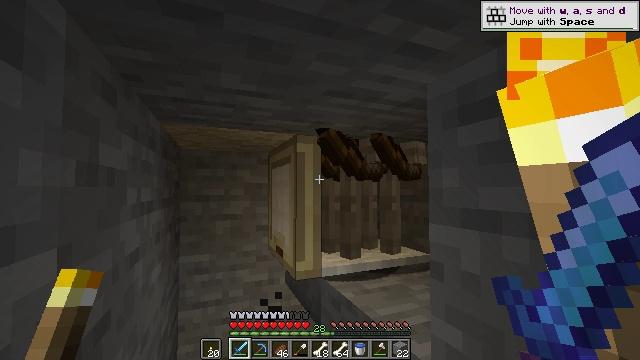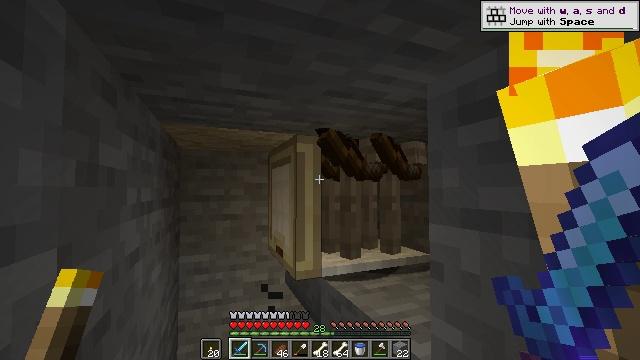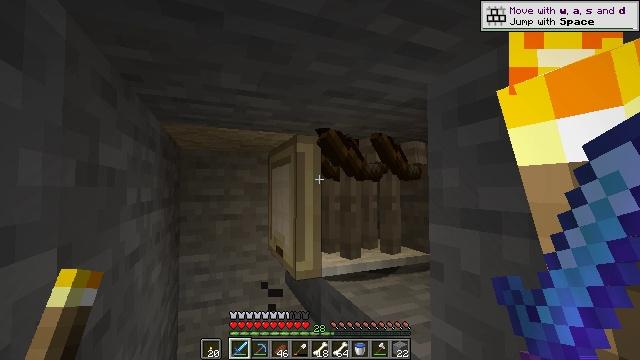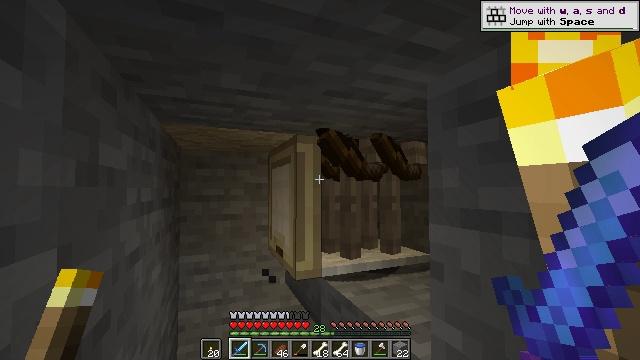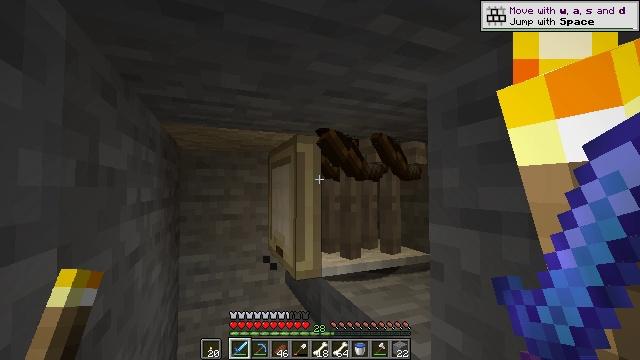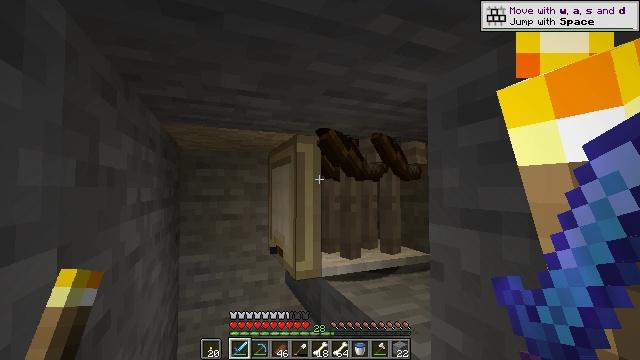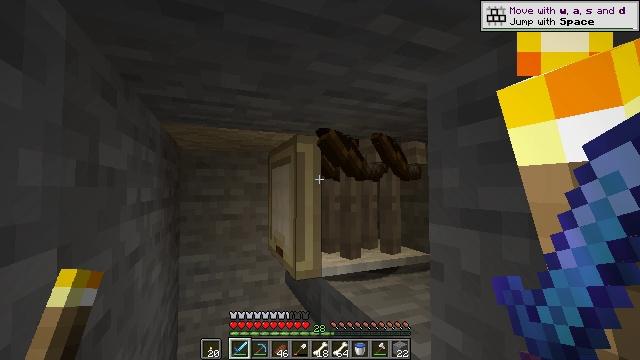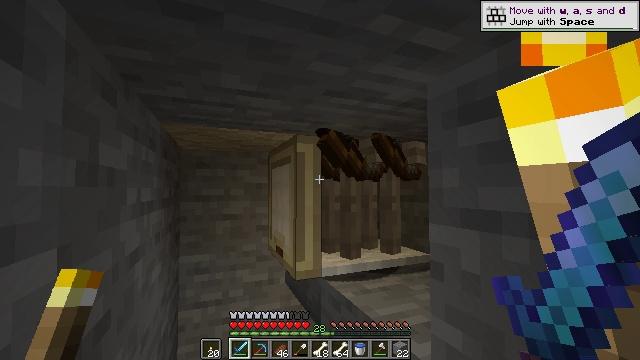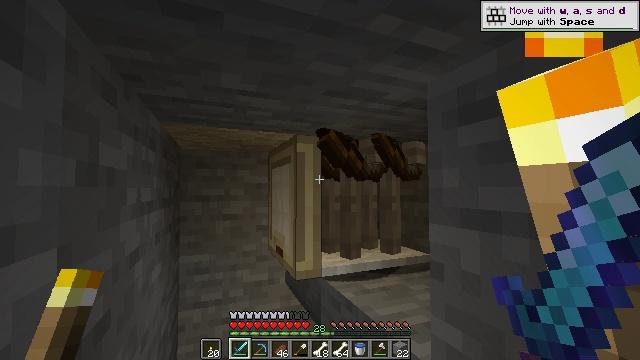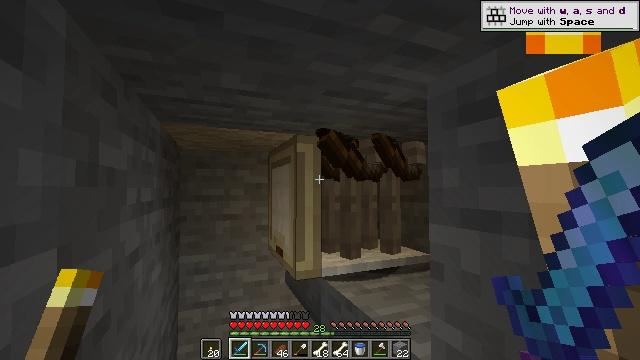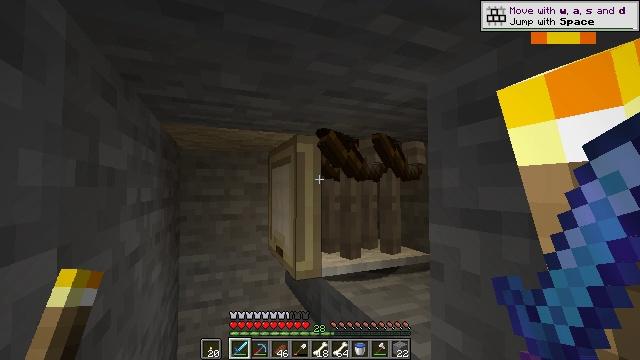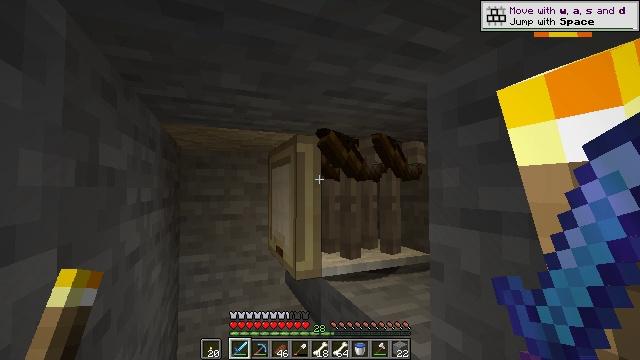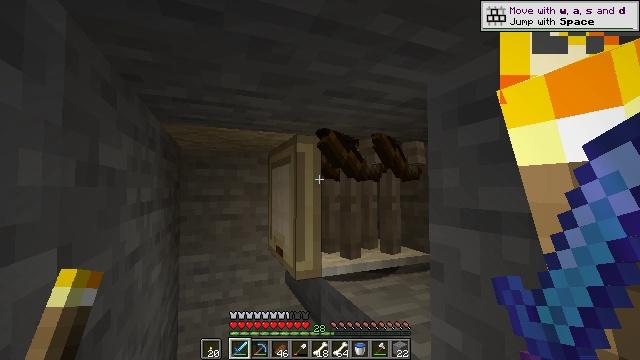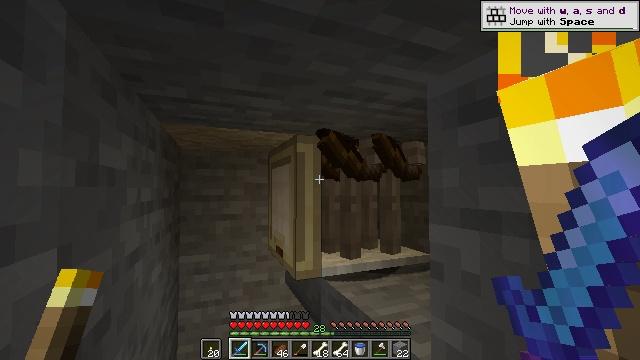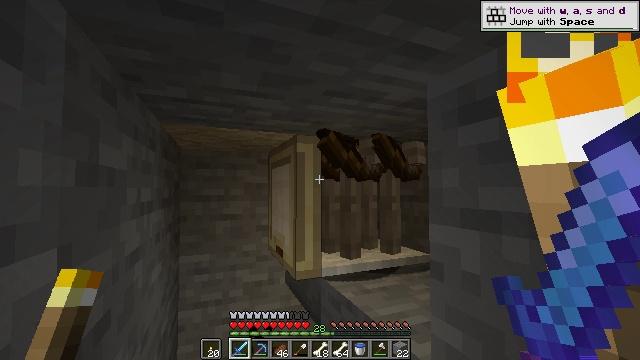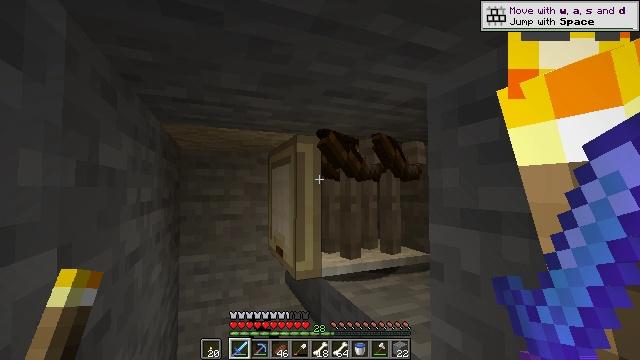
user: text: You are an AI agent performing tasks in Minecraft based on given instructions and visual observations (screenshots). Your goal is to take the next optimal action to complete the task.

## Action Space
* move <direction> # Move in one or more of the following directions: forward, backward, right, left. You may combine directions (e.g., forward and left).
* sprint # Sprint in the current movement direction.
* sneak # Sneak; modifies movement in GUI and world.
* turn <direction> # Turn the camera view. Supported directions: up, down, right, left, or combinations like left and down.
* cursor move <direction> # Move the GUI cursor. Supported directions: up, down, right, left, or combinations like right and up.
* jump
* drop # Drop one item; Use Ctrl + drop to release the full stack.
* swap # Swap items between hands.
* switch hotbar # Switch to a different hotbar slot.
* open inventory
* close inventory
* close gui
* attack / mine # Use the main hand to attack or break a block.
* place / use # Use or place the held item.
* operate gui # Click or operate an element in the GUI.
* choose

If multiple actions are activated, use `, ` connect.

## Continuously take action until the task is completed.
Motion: motion action
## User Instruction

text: Kill mobs.
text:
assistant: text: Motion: no_op
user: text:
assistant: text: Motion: no_op
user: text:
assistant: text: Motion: no_op
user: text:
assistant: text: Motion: no_op
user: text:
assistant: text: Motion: no_op
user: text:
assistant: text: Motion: no_op
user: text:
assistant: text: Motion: no_op
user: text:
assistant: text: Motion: no_op
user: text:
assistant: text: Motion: no_op
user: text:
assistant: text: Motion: no_op
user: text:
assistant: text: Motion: no_op
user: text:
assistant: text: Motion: no_op
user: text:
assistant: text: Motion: no_op
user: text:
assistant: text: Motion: no_op
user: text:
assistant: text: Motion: no_op
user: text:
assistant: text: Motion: no_op
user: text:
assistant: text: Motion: no_op
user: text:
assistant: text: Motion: no_op
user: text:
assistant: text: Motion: no_op
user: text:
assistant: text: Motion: no_op
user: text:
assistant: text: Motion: no_op
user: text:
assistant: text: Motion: no_op
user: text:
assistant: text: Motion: no_op
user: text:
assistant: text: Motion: no_op
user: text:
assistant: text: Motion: no_op
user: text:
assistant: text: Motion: no_op
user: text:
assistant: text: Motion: no_op
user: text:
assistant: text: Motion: no_op
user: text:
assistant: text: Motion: no_op
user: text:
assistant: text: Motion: no_op